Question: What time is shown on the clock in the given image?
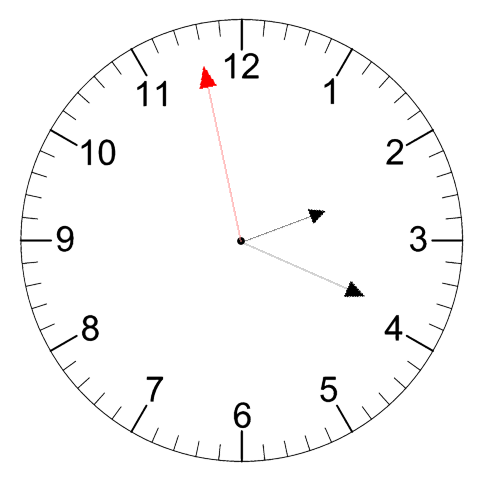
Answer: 02:18:58